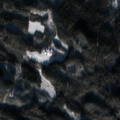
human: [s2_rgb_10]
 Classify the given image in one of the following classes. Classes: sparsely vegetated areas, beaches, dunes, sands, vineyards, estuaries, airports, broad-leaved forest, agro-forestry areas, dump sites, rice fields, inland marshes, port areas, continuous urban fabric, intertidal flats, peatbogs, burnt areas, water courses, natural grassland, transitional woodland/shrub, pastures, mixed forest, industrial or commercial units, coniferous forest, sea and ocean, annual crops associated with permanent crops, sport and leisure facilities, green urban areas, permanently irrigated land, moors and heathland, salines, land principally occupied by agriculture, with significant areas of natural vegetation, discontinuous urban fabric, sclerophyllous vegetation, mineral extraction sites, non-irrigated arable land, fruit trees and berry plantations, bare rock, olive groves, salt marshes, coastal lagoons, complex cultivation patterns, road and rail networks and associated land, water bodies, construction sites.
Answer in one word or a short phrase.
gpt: coniferous forest, mixed forest, transitional woodland/shrub